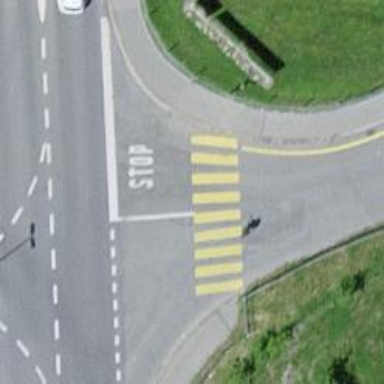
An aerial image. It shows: Uncontrolled crossing on the road.